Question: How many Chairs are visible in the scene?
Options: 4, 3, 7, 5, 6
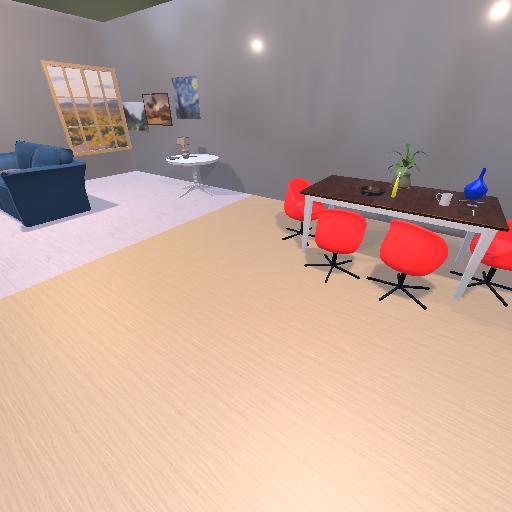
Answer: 4